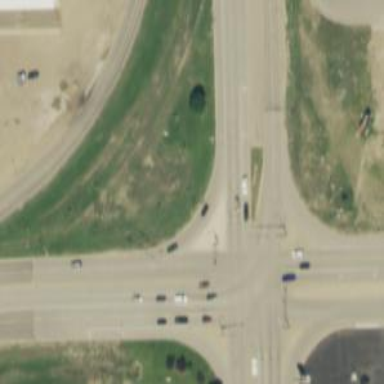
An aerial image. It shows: Trunk link highway.